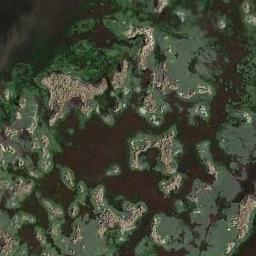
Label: wetland